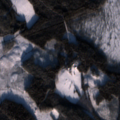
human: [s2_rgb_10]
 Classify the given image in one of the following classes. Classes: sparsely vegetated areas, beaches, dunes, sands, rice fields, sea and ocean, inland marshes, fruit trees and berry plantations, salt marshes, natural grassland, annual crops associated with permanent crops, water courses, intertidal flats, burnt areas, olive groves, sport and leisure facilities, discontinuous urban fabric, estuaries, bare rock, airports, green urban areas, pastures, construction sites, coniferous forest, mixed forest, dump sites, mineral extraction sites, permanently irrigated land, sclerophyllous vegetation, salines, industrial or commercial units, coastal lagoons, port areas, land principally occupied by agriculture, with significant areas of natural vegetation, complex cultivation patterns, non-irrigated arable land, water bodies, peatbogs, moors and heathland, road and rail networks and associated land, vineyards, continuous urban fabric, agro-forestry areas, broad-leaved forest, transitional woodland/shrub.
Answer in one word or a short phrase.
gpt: land principally occupied by agriculture, with significant areas of natural vegetation, coniferous forest, mixed forest, transitional woodland/shrub